Question: I have managed to get the button image in place correctly but now the positioning is all off.
I want it to be centered as this image shows:

What I have so far is here: <URL>.
I am trying to position the image inside the center of its column so that it is correctly in place when the screen is larger.
Any help is appreciated.
'''
<footer>
<div class="banner">
<div class="container-fluid">
<div id="footer-controls" class="text-center">
<div class="col-xs-4"><i class="fa fa-picture-o"></i>
<span>GALLERY</span>
</div>
<div class="col-xs-4">
<a href="#" class="orange-button"></a>
</div>
<div class="col-xs-4"><i class="fa fa-file-text-o"></i>
<span>LEGAL</span>
</div>
</div>
</div>
</div>
</footer>
footer #footer-controls .orange-button {
background: url('http://i.imgur.com/lmB72tf.png') no-repeat;
width: 215px;
height: 210px;
background-size: 100%;
position: absolute;;
top: -50px
}
'''
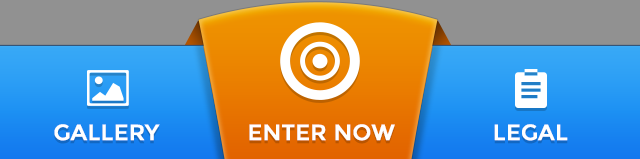
Answer: You can adjust the position of the image with a CSS transform
<URL>
'''
footer #footer-controls .orange-button {
background: url('http://i.imgur.com/lmB72tf.png') no-repeat;
width: 215px;
height: 210px;
background-size: 100%;
position: absolute;
top: -50px;
left:50%; /* push the image half-way over */
transform:translateX(-50%); /* bring it back half its own width */
/* or margin-left: -50% of image width */
}
'''